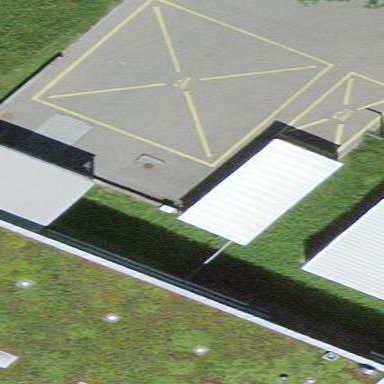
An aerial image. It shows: Service building.